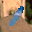
Label: 1